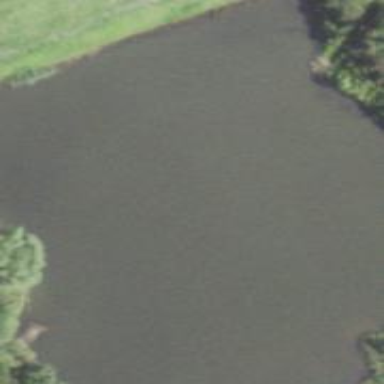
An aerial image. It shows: Reservoir.